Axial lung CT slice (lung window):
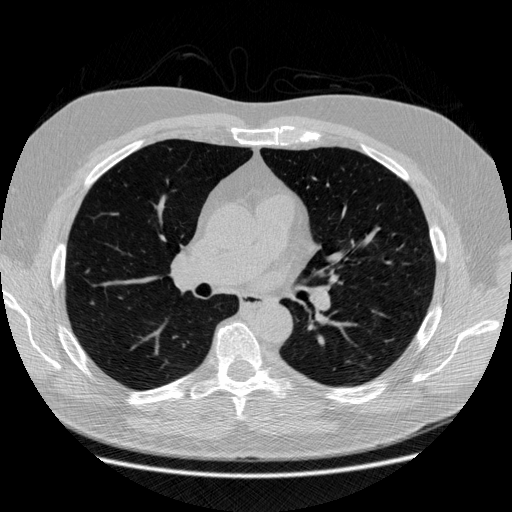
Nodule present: no